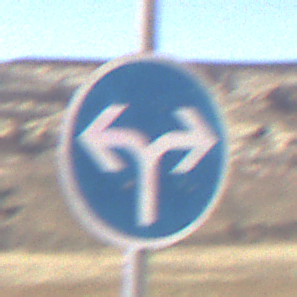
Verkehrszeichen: VorgeschriebeneFahrtrichtungRechtsOderLinks
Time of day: Midday
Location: Outdoor (Nature)
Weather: Clear
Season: NotSpecified
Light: Natural